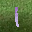
Label: 1